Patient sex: M
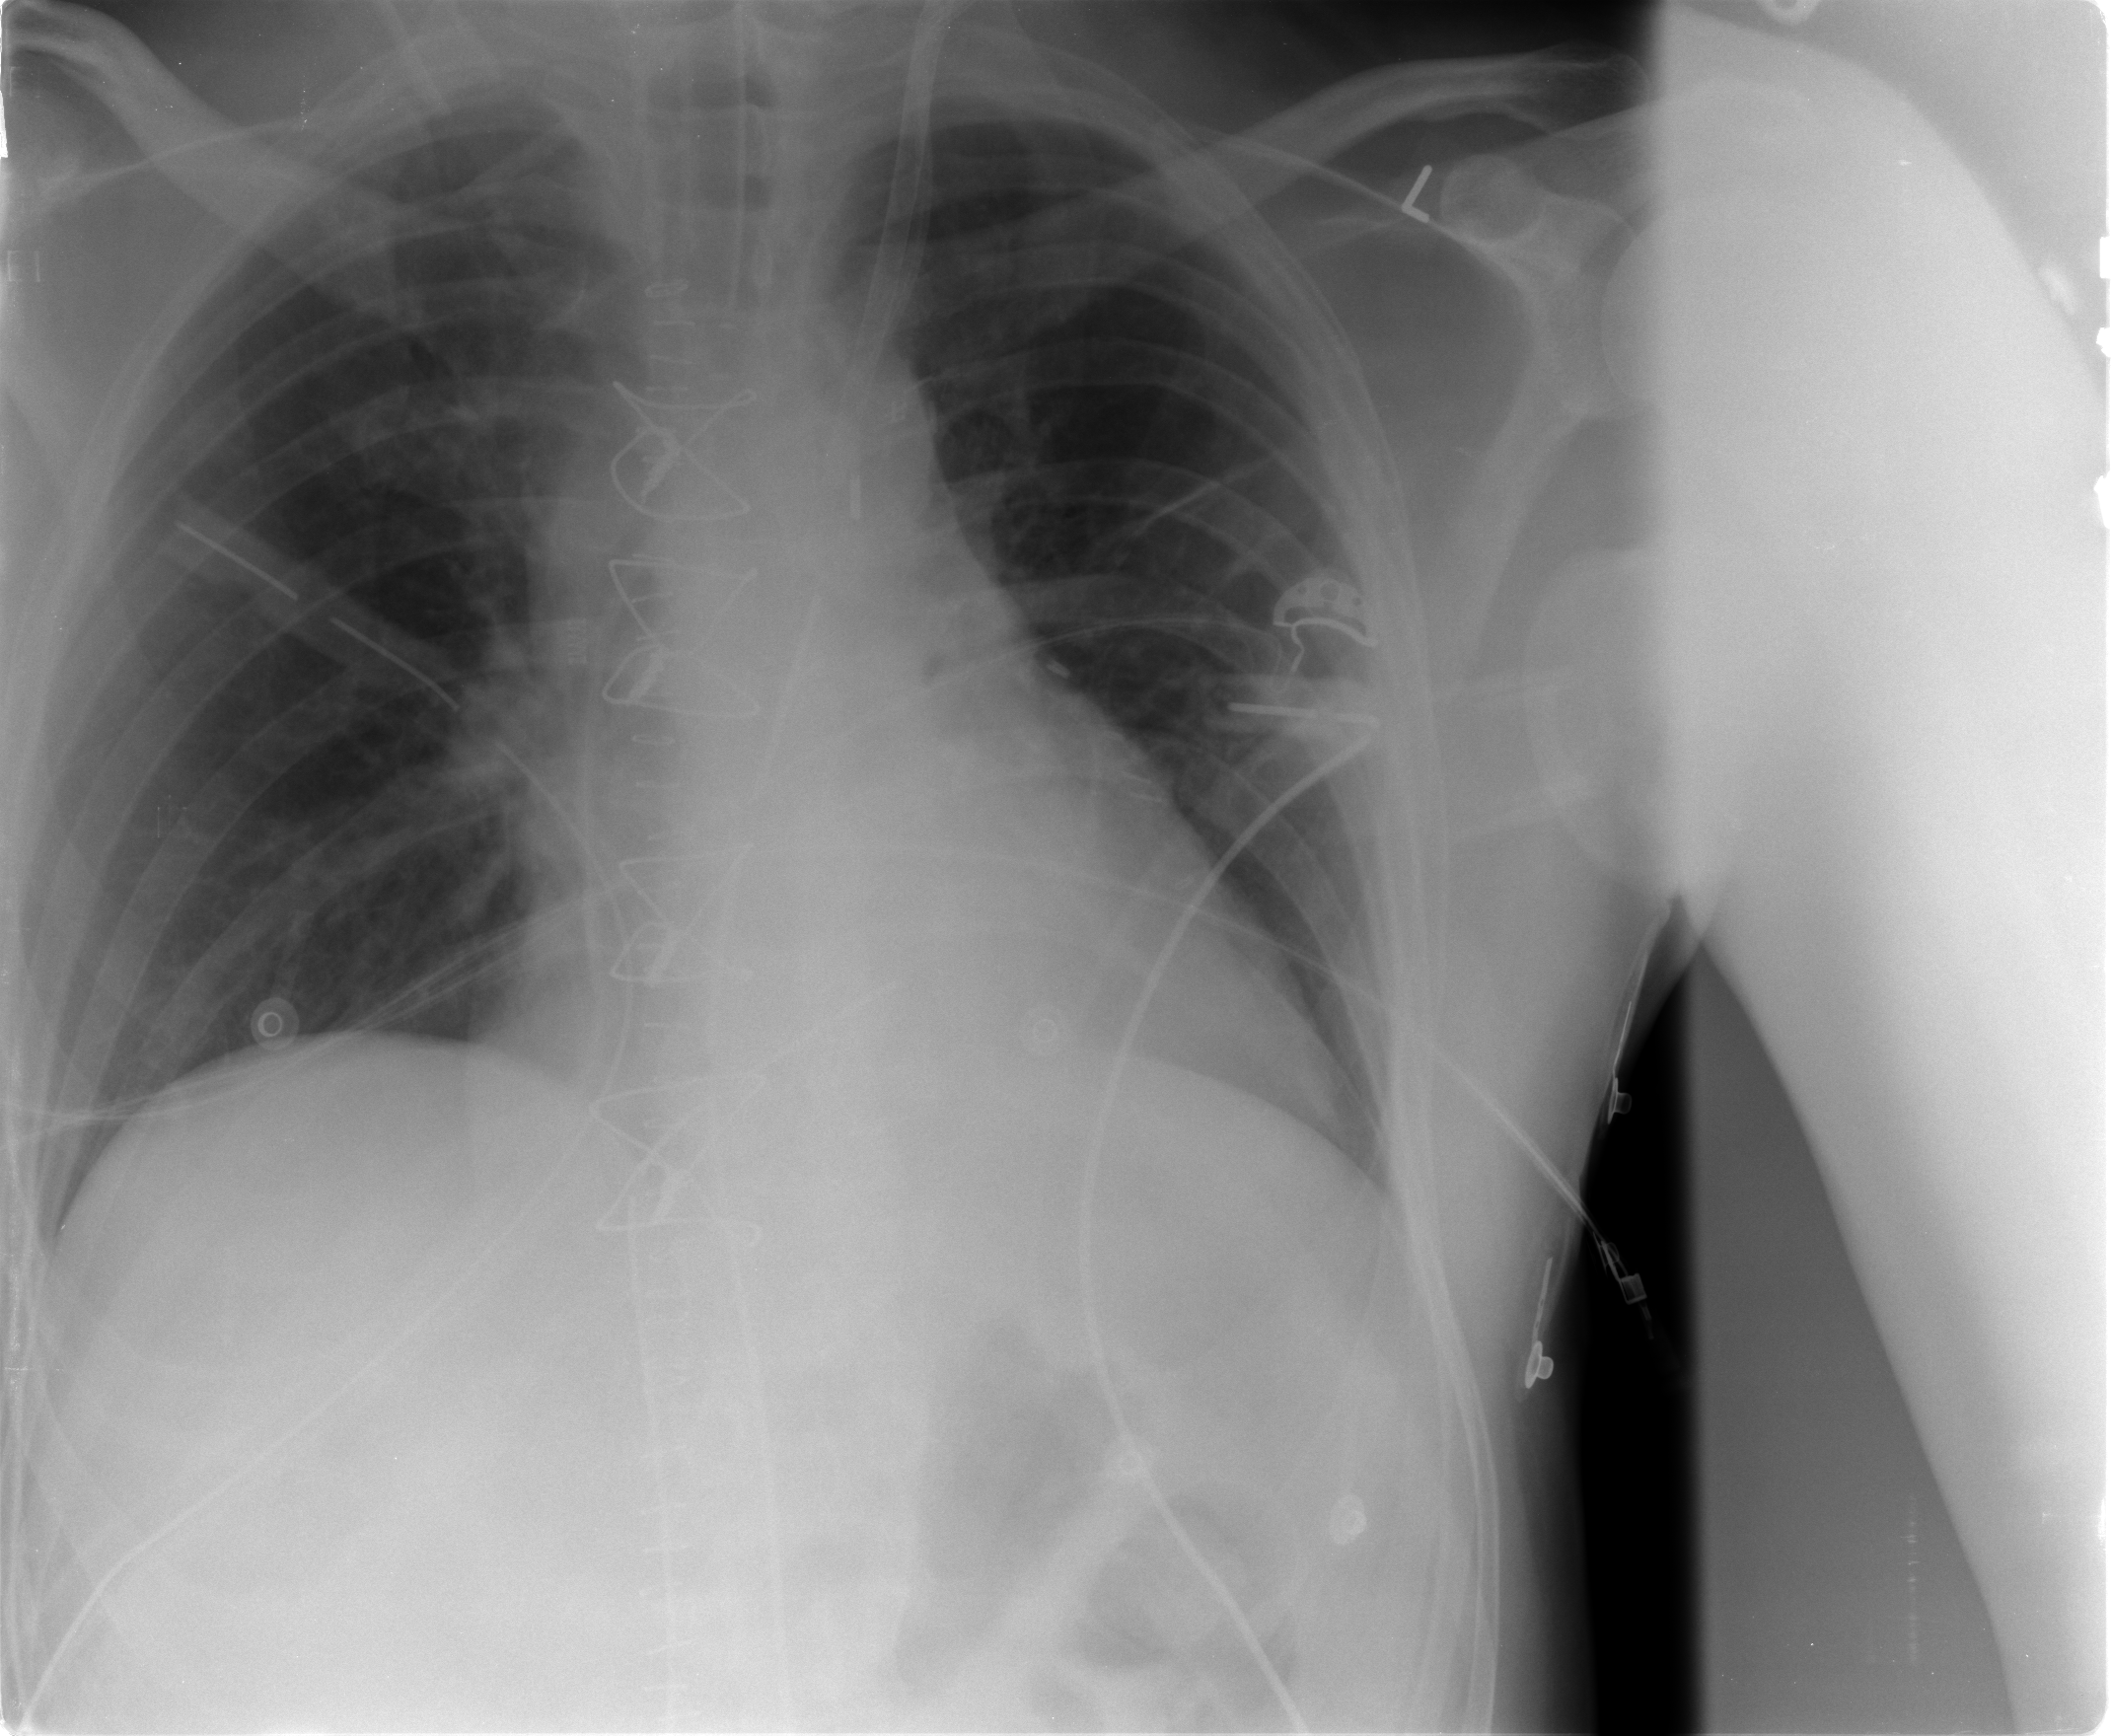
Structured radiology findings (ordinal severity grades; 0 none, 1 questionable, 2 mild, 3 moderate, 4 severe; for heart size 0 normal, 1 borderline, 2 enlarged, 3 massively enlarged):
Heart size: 1
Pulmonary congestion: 1
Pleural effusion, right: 0
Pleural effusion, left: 0
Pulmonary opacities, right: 0
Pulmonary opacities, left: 0
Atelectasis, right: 1
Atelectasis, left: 0